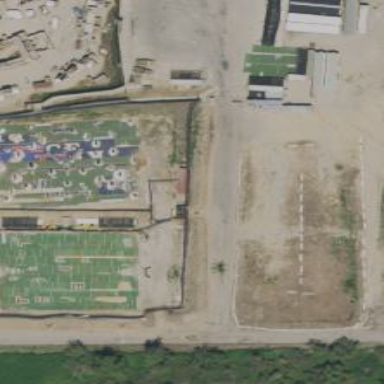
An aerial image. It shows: Paintball pitch for leisure land activities.